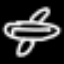
Label: airplane